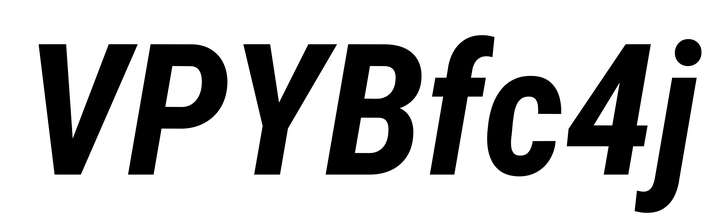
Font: Roboto-Italic_Condensed_Bold_Italic